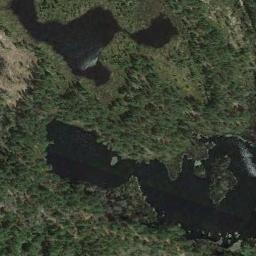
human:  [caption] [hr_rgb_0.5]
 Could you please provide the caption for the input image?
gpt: The blue lake in a wetland is covered by large swaths of luxuriant vegetation .

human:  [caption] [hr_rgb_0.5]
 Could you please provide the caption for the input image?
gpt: There are plants on the wetlands .

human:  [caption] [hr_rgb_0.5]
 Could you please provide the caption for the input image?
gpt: There are two small lakes in this wetland  , and the rest area is covered by vegetation .

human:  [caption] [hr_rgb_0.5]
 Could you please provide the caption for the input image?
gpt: The wetland consists of dry and green plants and water .

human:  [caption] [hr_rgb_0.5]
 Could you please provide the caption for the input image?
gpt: There are many green trees on the wetland .